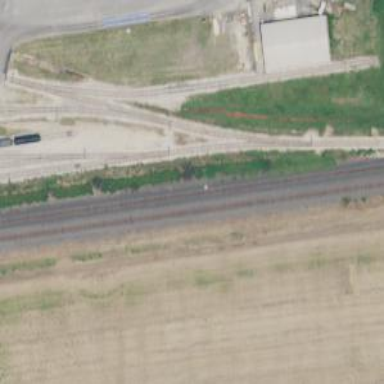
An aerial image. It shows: Railway yard used for servicing trains.